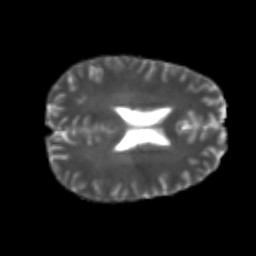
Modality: T2w
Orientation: axial
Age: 21
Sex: male
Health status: healthy
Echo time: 0.074 s